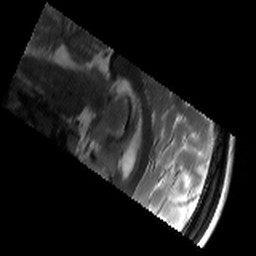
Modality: T2w
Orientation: sagittal
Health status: healthy
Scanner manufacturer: siemens
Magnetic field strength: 3 T
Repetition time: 8.02 s
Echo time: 0.08 s